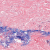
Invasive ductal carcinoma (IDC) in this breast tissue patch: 0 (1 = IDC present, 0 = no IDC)